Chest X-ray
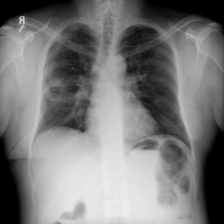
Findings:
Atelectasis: negative
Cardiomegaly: negative
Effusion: negative
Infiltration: negative
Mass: negative
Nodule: negative
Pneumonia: negative
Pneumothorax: negative
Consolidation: negative
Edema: negative
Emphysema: negative
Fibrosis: negative
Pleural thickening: negative
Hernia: negative